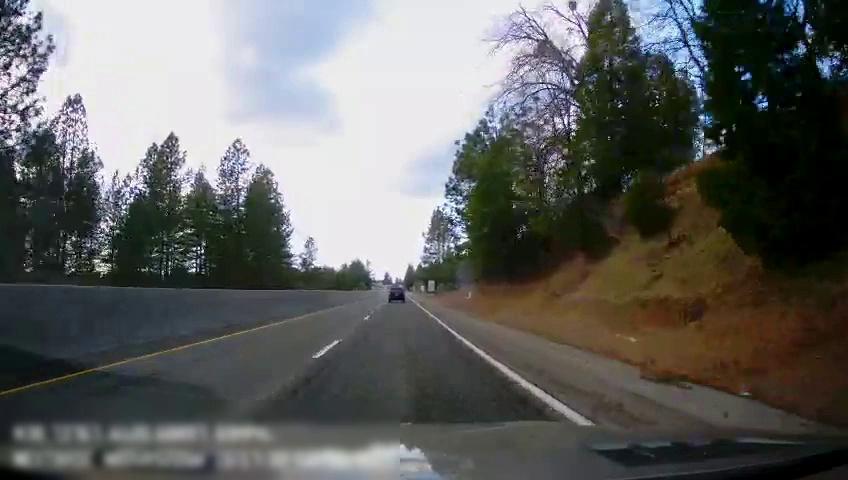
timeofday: Day
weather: Cloudy
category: Drivable Space
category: Vehicles | SUV
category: Lanes | Alternate Lane
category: Lanes | Current Lane
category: Lanes | Current Lane